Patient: sex M, age 57
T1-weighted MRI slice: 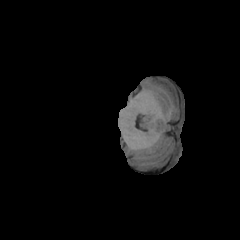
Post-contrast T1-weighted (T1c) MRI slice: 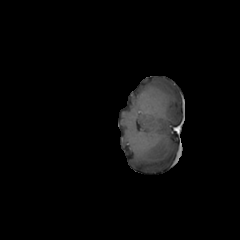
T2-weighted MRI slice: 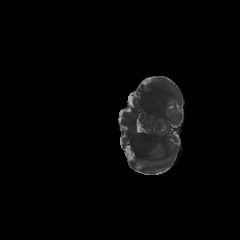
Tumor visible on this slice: no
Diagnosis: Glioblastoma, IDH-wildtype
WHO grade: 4